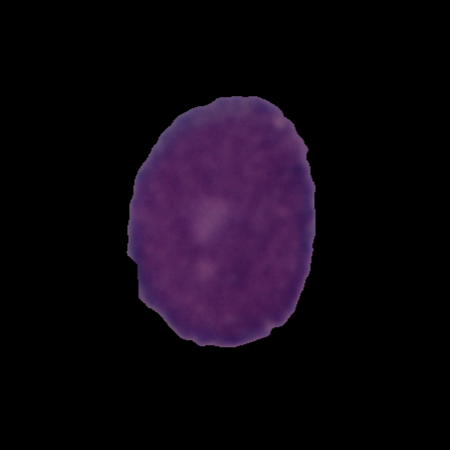
Label: cancer